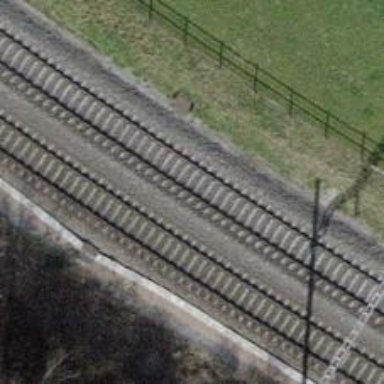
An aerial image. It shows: Railway switch.